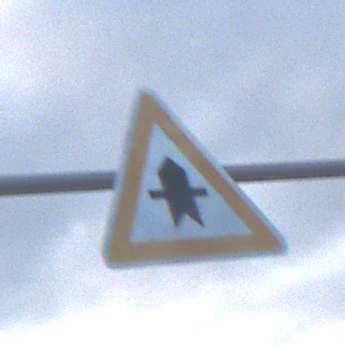
Verkehrszeichen: Vorfahrt
Umgebung: Outdoor, Nature
Tageszeit: SunriseSunset
Wetter: PartlyCloudy
Licht: Natural
Jahreszeit: NotSpecified
Kontrast: LowContrast